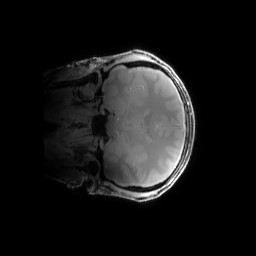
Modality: PDw
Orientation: coronal
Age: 30
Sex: male
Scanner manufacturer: siemens
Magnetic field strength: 6.98 T
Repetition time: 1.3 s
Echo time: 0.00231 s